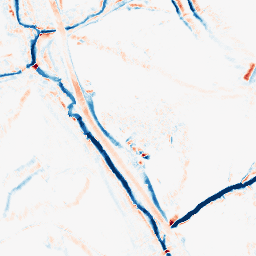
Category: morphological
Decomposition family: morphological_diamond
Decomposition parameters: operation: average
radius: 5
Upsampling method: cubic_catmull_rom
Upsampling parameters: scale: 8
Upsampling scale: 8